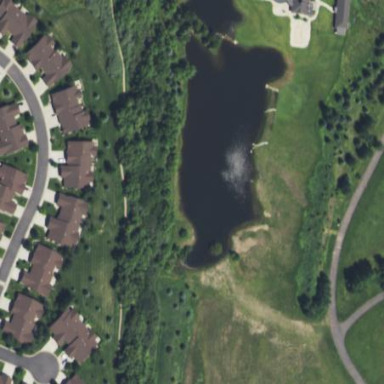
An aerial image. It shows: Pond with natural water.